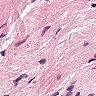
Metastatic tissue present: no